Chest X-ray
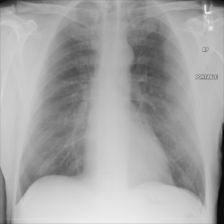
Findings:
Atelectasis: negative
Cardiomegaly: negative
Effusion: negative
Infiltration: negative
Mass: negative
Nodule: negative
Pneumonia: negative
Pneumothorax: negative
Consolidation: negative
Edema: negative
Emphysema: negative
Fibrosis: negative
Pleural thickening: negative
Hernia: negative